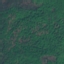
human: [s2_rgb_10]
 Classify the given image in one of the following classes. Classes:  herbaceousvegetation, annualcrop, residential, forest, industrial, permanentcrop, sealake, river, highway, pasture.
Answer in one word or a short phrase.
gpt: Forest